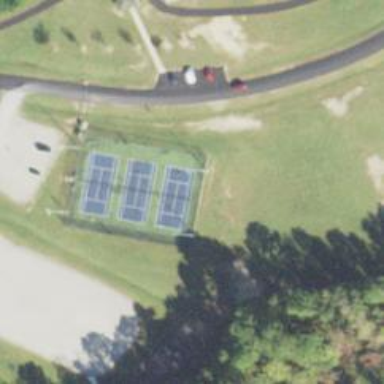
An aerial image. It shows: Tennis court on pitch designated for leisure land.